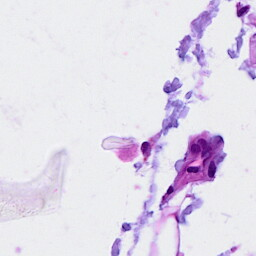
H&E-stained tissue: Breast